Question: I been struggling right now to customize the such that I can include another types of views in the gridview(Image). I want to achieve the layout below but in the Universal Image Loader it only displays images. Any experience with this?

'''
<ImageView xmlns:android="http://schemas.android.com/apk/res/android"
android:id="@+id/image"
android:layout_width="fill_parent"
android:layout_height="120dip"
android:adjustViewBounds="true"
android:contentDescription="@string/descr_image"
android:scaleType="centerCrop" />
'''
'''
public View getView(int position, View convertView, ViewGroup parent) {
final ImageView imageView;
if (convertView == null) {
imageView = (ImageView) getLayoutInflater().inflate(R.layout.item_grid_image, parent, false);
} else {
imageView = (ImageView) convertView;
}
imageLoader.displayImage(imageUrls[position], imageView, options);
return imageView;
}
'''
I tried this code but it's not working. Basically I wanted to have the layout above.
'''
<LinearLayout
xmlns:android="http://schemas.android.com/apk/res/android"
android:id="@+id/widget44"
android:layout_width="wrap_content"
android:layout_height="wrap_content"
android:orientation="vertical"
android:layout_x="201px"
android:layout_y="165px"
android:gravity="center_horizontal"
>
<ImageView
android:id="@+id/image"
android:layout_width="fill_parent"
android:layout_height="120dip"
android:adjustViewBounds="true"
android:contentDescription="@string/descr_image"
android:scaleType="centerCrop" />
<TextView
android:id="@+id/icon_text"
android:typeface="serif"
android:layout_width="wrap_content"
android:layout_height="wrap_content"
android:gravity="center_horizontal"
android:textStyle="bold"
android:lines="2">
</TextView>
</LinearLayout>
'''
'''
public View getView(final int position, View convertView, ViewGroup parent) {
View view = convertView;
final ViewHolder holder;
if (convertView == null) {
view = getLayoutInflater().inflate(R.layout.item_grid_image, parent, false);
holder = new ViewHolder();
holder.text = (TextView) view.findViewById(R.id.icon_text);
holder.image = (ImageView) view.findViewById(R.id.image);
view.setTag(holder);
} else {
holder = (ViewHolder) view.getTag();
}
holder.text.setText(album[position].getName());
imageLoader.displayImage(albumsPhoto[position], holder.image, options, animateFirstListener);
return view;
}
'''
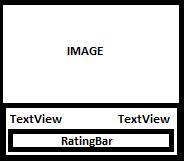
Answer: 'ViewHolder' is a custom class which is not part of Android SDK. It holds other views like TextView, ImageView and so many. This class can be used in ListView where Adapter is used. <URL> to know more about Holder.
As you have layout, following can be your 'ViewHolder' class structure.
'''
static class ViewHolder {
public TextView text;
public ImageView image;
}
'''
You can see that, there is 'TextView' and 'ImageView' in 'ViewHolder'. You need to define such many views as your 'custom_list_item' layout has.
Read -> <URL>
'''
<RelativeLayout xmlns:android="http://schemas.android.com/apk/res/android"
android:layout_width="match_parent"
android:layout_height="match_parent" >
<RatingBar
android:id="@+id/ratingBar1"
android:layout_width="wrap_content"
android:layout_height="wrap_content"
android:layout_alignParentLeft="true"
android:layout_below="@+id/linearLayout1" />
<ImageView
android:id="@+id/imageView1"
android:layout_width="wrap_content"
android:layout_alignRight="@+id/ratingBar1"
android:layout_height="100dp"
android:layout_alignParentLeft="true"
android:layout_alignParentTop="true"
android:scaleType="fitXY"
android:src="@drawable/ic_launcher" />
<LinearLayout
android:id="@+id/linearLayout1"
android:layout_width="match_parent"
android:layout_height="wrap_content"
android:layout_alignRight="@+id/imageView1"
android:layout_below="@+id/imageView1" >
<TextView
android:id="@+id/text1"
android:layout_width="0dp"
android:layout_height="wrap_content"
android:layout_weight="1"
android:gravity="left"
android:text="text1" />
<TextView
android:layout_width="0dp"
android:layout_height="wrap_content"
android:layout_weight="1"
android:gravity="right"
android:text="text2" />
</LinearLayout>
</RelativeLayout>
'''